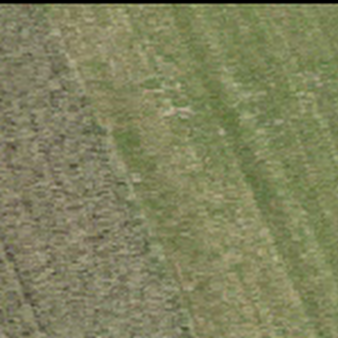
Label: other